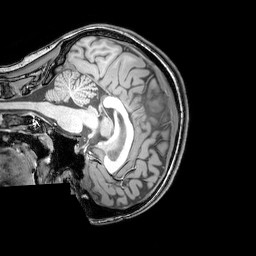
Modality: T1w
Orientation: sagittal
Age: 24
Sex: female
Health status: healthy
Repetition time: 0.081 s
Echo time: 0.037 s